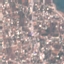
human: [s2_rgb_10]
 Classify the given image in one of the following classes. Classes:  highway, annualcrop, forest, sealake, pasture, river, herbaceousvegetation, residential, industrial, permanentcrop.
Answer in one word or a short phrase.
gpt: Residential